Question: I'm trying to use the c# library to download a file from an FTP. The code we are using is straight forward.
'''
static void Main(string[] args)
{
Connect(true, true, true);
}
private static void Connect(bool keepAlive, bool useBinary, bool usePassive)
{
string RemoteFtpPath = "ftp://ftp.xxxx.ac.uk/incoming/testExtractCSVcoursesContacts.csv";
const string Username = "anonymous";
const string Password = "anonymous@xxxx.ac.uk";
var request = (FtpWebRequest)WebRequest.Create(new Uri(RemoteFtpPath));
request.Method = WebRequestMethods.Ftp.DownloadFile;
request.KeepAlive = keepAlive;
request.UsePassive = usePassive;
request.UseBinary = useBinary;
request.Credentials = new NetworkCredential(Username, Password);
request.Timeout = 30000;
try
{
var response = (FtpWebResponse)request.GetResponse();
var responseStream = response.GetResponseStream();
var reader = new StreamReader(responseStream);
var fileString = reader.ReadToEnd();
Console.WriteLine(
$"Success! keepAlive={keepAlive}, useBinary={useBinary}, usePassive={usePassive} Length={fileString.Length}");
reader.Close();
response.Close();
}
catch (Exception e)
{
Console.WriteLine(
$"Failed! keepAlive={keepAlive}, useBinary={useBinary}, usePassive={usePassive}, message={e.Message}");
}
}
'
'''
we also tried to set passive = true with identical results.
When we run it, using wireshark we are getting : <URL>
Now we tried the same with Python and it's working just fine:
'''
import urllib.request
data = urllib.request.urlretrieve('path')
print(data)
'''
the wireshark log looks quite different:

So tried different things, but not able to sort this out.
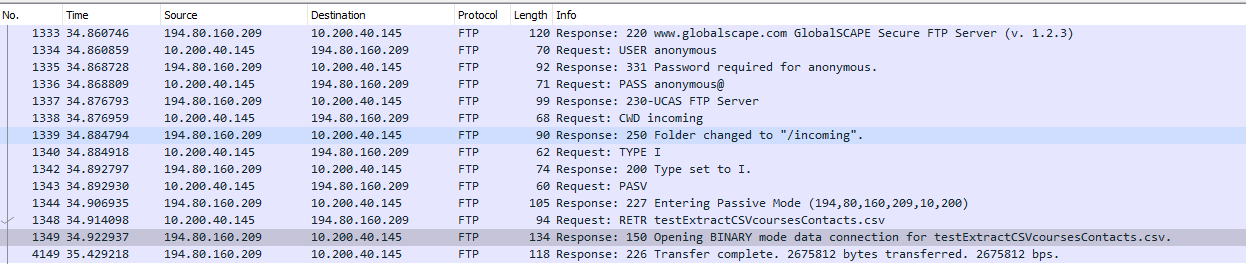
Answer: Some ftp servers don't support OPTS UTF8 but still transmit file names in UTF8. (Note that 'OPTs UTF8' is NOT required by the FTP Internationalization Standard, although supporting UTF8 file names is.) The .NET Ftp classes will use the default code page if they don't get an OK response to OPTS UTF8... It's unfortunate that MS didn't provide some way to use UTF8 anyway, since this leaves you unable to transmit international file names to and from otherwise UTF8-compliant servers.
The issue is sorted after using a different library as FtpWebRequest doesn't support it